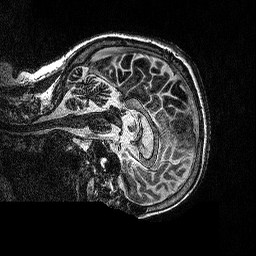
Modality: MP2RAGE
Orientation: sagittal
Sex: female
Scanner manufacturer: siemens
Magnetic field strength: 3 T
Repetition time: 5 s
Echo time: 0.00292 s